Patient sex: M
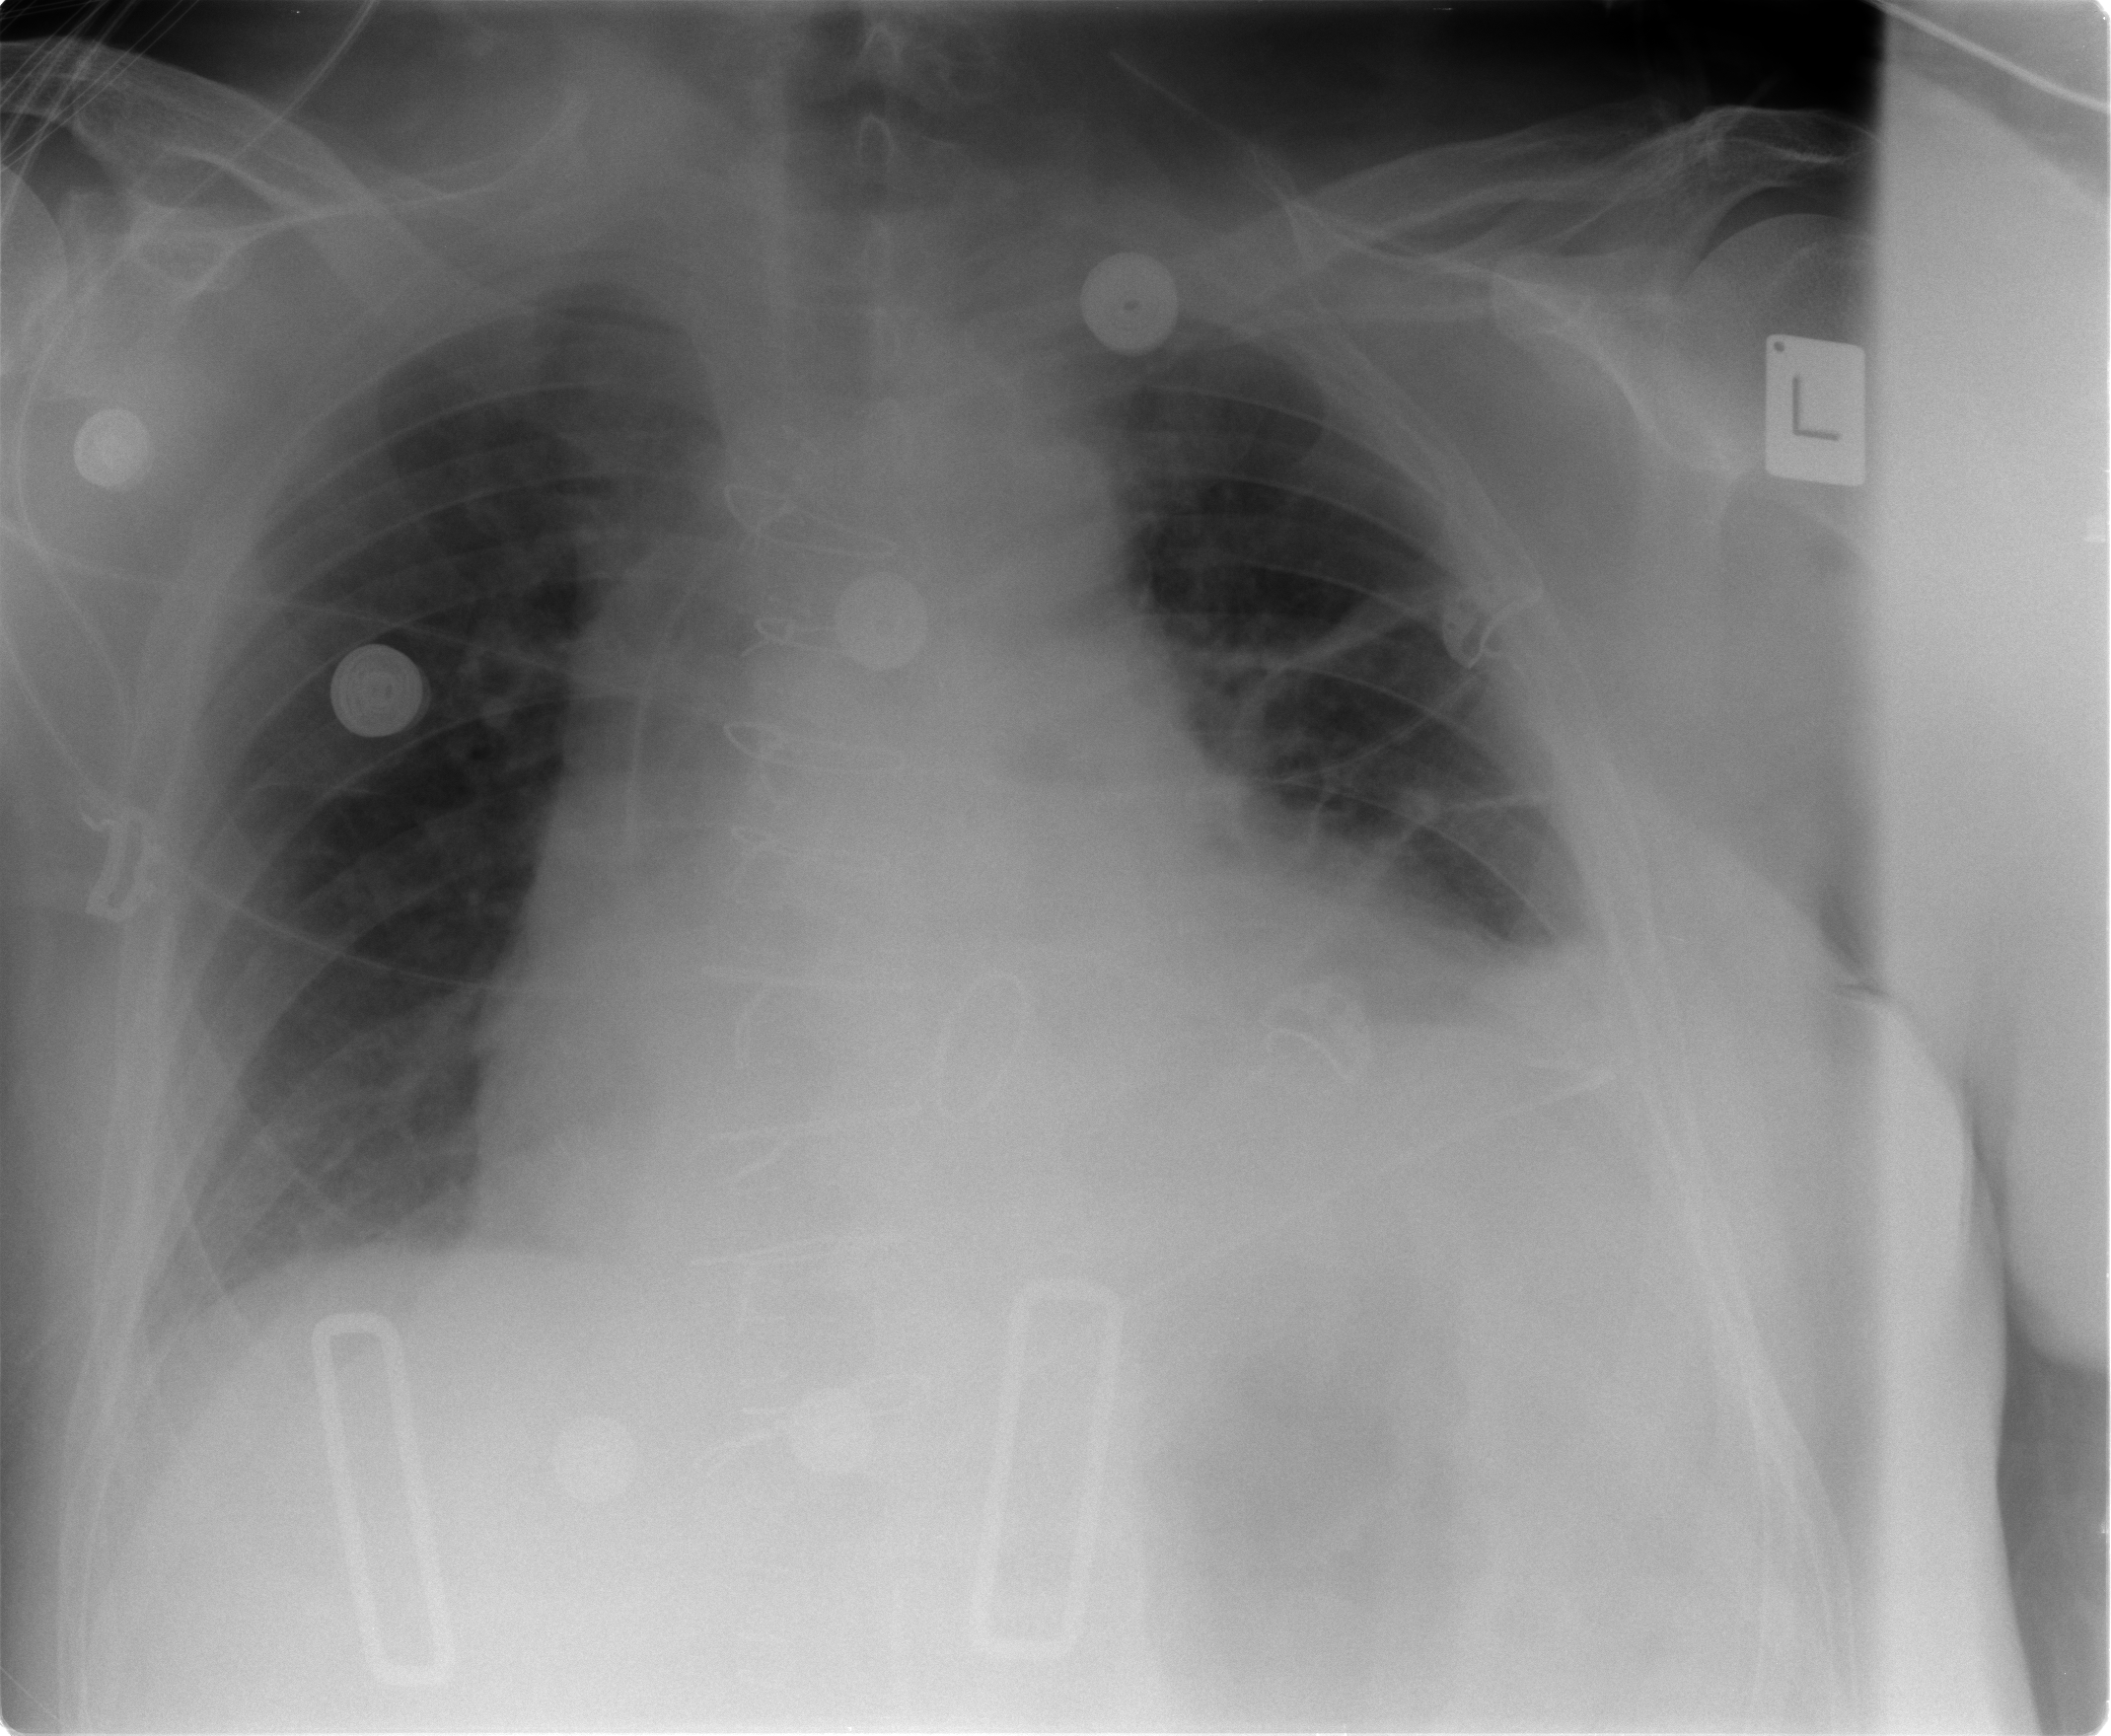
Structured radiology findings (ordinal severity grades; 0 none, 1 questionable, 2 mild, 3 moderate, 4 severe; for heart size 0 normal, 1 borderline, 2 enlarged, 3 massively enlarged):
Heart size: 2
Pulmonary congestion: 2
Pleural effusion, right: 0
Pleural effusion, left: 2
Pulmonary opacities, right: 0
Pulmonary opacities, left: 0
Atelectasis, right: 1
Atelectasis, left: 3